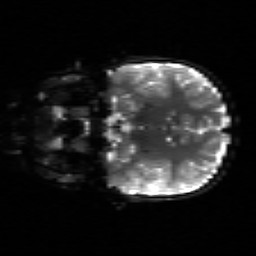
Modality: sbref
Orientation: coronal
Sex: male
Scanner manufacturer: siemens
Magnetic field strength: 3 T
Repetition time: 5 s
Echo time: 0.071 s